Aerial crown-view tile of a tropical tree (Barro Colorado Island, Panama), acquired 20250915:
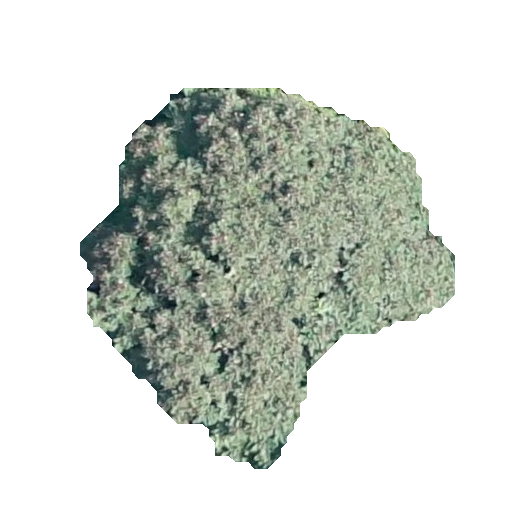
Species: Jacaranda copaia
GBIF accepted scientific name: Jacaranda copaia
Crown area: 129.44 m²